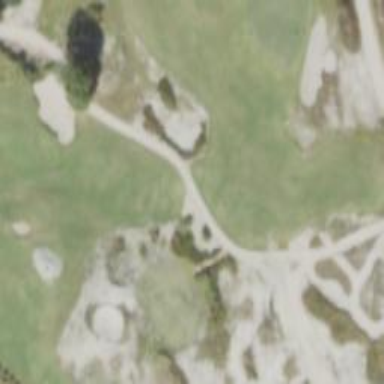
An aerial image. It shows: Path for both road and golf.